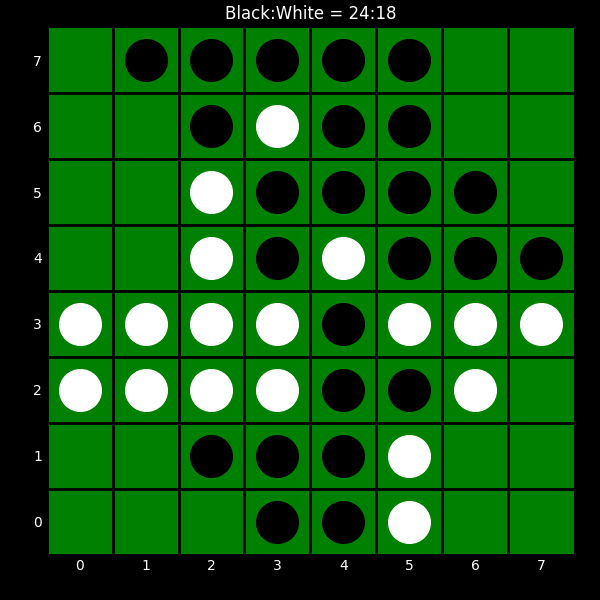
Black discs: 24
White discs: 18